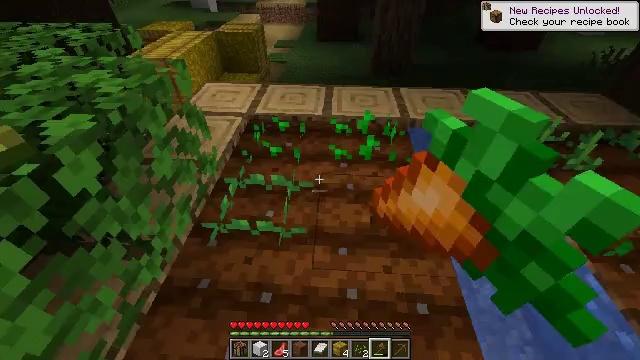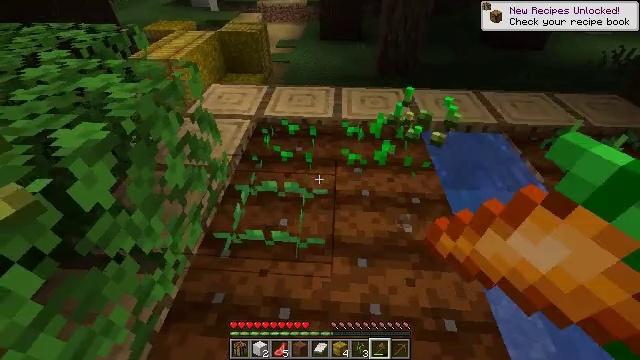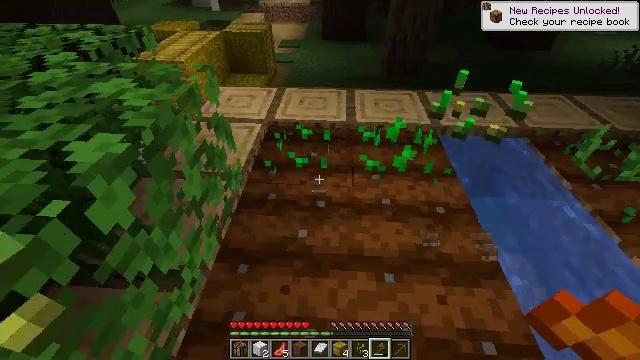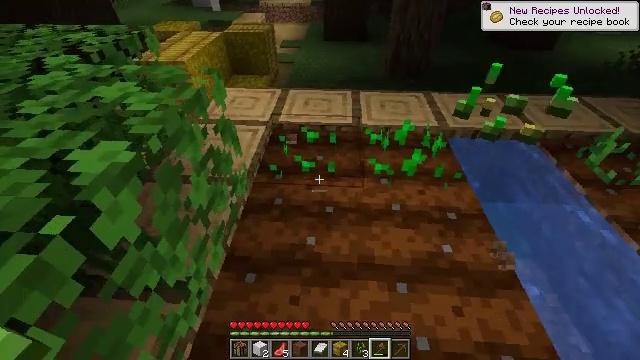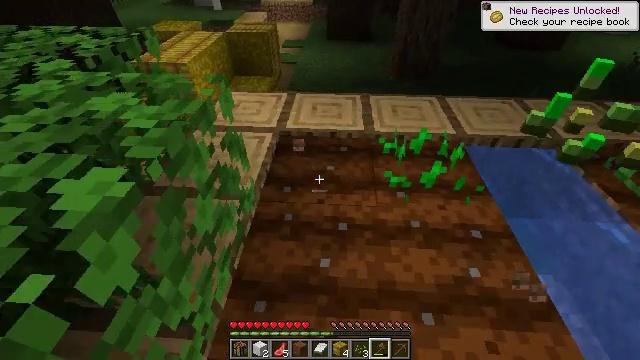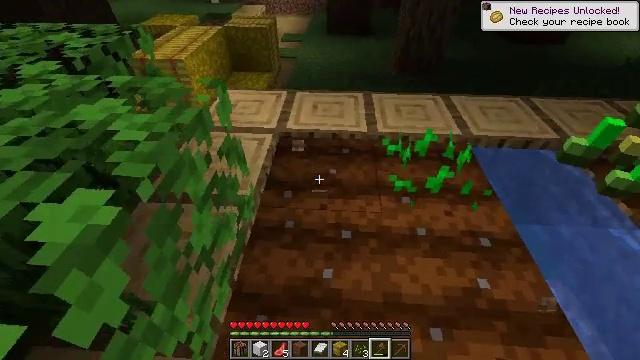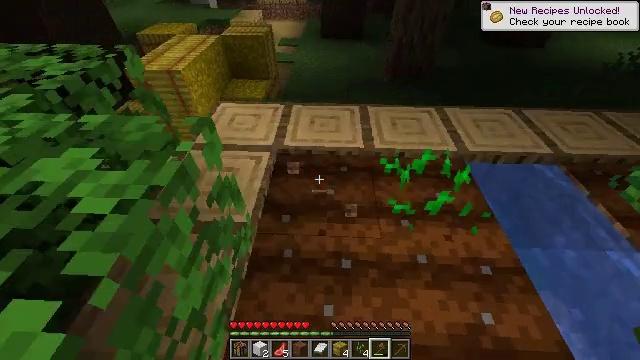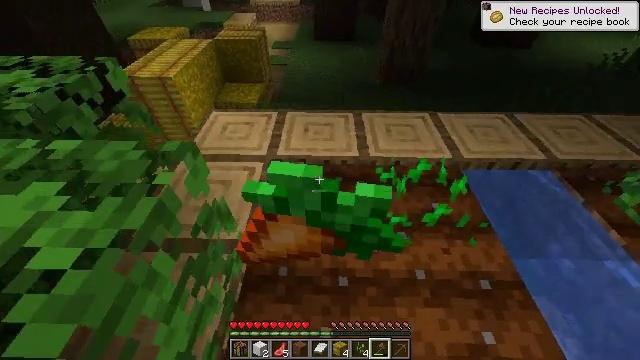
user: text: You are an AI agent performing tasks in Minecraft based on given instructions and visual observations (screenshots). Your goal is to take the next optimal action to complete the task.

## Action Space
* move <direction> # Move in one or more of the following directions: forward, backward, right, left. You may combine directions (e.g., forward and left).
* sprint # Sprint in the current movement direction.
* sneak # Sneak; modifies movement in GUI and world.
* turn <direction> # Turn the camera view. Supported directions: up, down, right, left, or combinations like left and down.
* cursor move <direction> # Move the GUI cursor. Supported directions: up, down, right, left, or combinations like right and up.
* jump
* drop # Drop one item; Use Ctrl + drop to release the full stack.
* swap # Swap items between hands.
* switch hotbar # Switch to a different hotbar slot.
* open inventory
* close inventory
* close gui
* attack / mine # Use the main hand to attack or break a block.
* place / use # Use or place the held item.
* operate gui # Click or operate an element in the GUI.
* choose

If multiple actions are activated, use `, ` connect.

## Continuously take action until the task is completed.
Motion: motion action
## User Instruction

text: Gather carrots from the field.
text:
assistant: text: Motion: move forward and move left
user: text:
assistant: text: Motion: move forward and move left, attack / mine
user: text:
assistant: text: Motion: move forward, attack / mine
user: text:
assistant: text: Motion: attack / mine
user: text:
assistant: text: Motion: move forward, turn down
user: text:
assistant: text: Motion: move forward, turn right and down, attack / mine
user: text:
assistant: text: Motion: move forward, turn right, attack / mine
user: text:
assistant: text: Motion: attack / mine